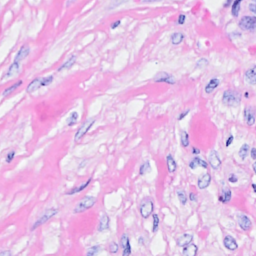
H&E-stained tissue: Breast